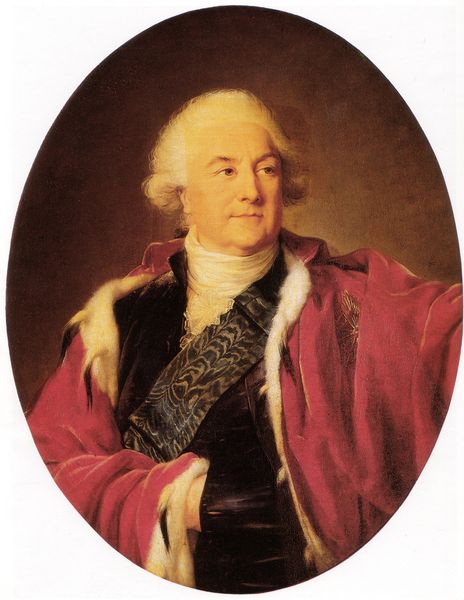
Titel: Stanislas Auguste II, roi de Pologne
Künstler: Élisabeth Vigée Le Brun
Standort: Versailles
Institution: Musée National du Château de Versailles et de Trianon
Schlagwörter: dunkel, gemälde, hand, kopf, mann, schatten, umhang, weiß, ocker, ausschnitt, braun, frankreich, frisur, geste, grau, haar, handschuhe, hell, licht, mund, nase, ohr, schwarz, blick, rot, tuch, beige, muster, schleife, alt, jacke, arme, augen, band, falten, gesicht, hermelin, kragen, pelz, samt, spitze, bildnis, hals, herr, portrait, porträt, öl, gewand, gold, haare, mantel, pose, reich, stickerei, adel, augenbrauen, england, kinn, lippen, locken, ohren, rosa, seide, oval, fell, perücke, schärpe, lächeln, lila, violett, ölgemälde, könig, bordüre, dick, falte, zopf, streng, halstuch, ornamente, faltenwurf, rüschen, weste, satin, versteckt, stolz, alter, medaillon, napoleon, adeliger, scherpe, herrscher, nerz, fürst, rosette, aristokrat, rollkragen, halsbinde, beleibt, besatz, halskragen, goethe, purpur, ornat, perrücke, ordensband, george, haarlocke, würdenträger, amtsinhaber, aufgeknöpft, burgermeister, bürgermeister, gefüttert, hermelinschwanz, kardina, napolionische geste, ovalo, weiße haare, brusttasche, churchill, steicherei